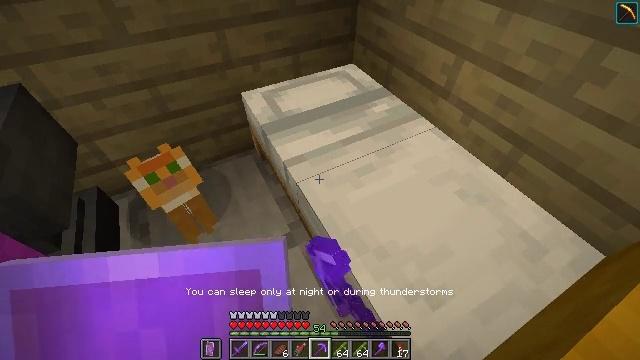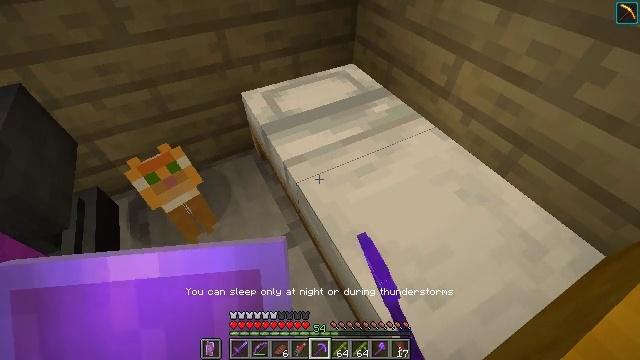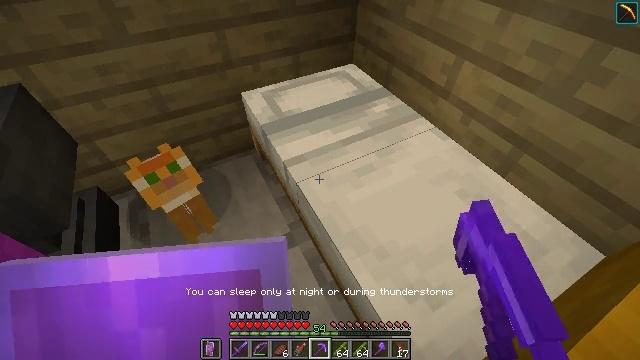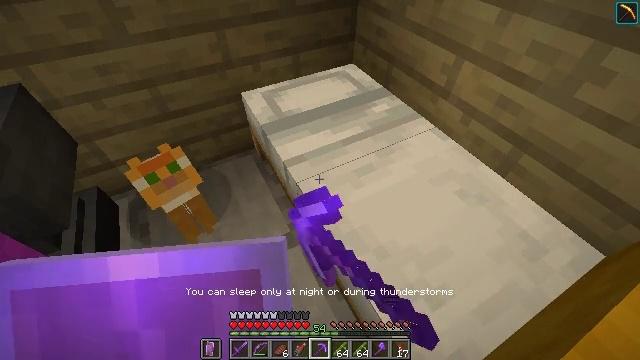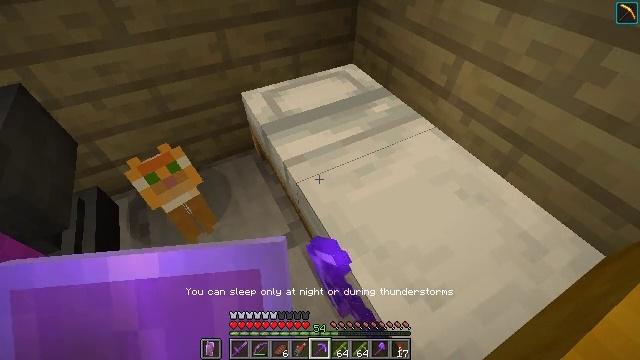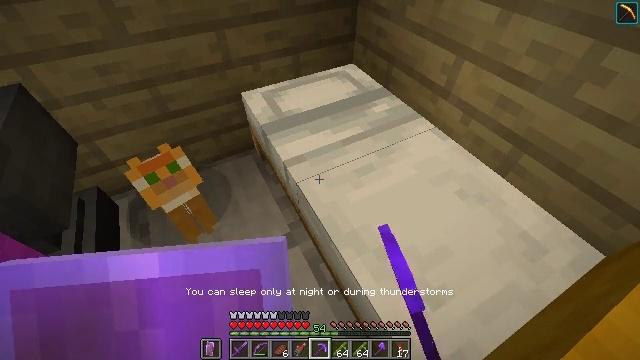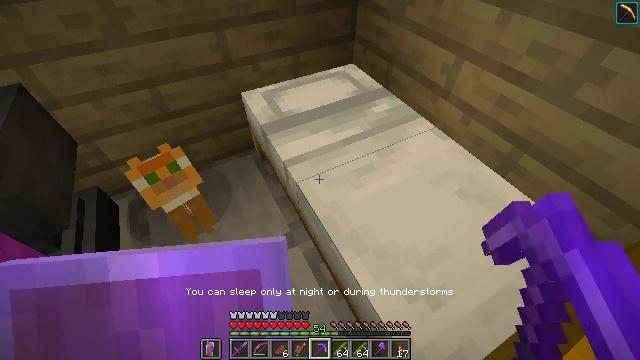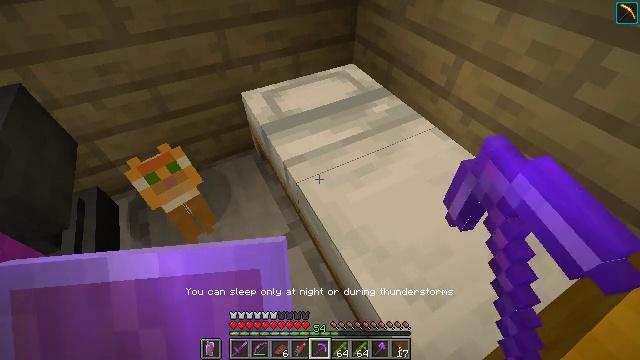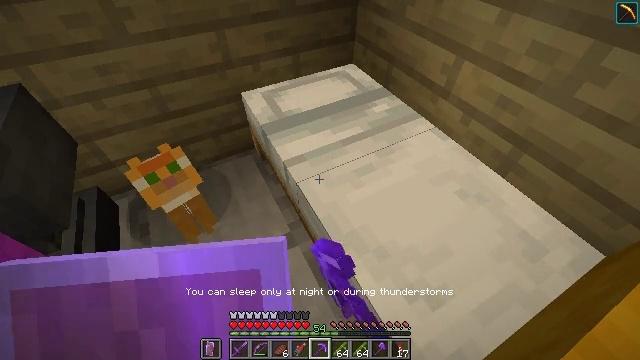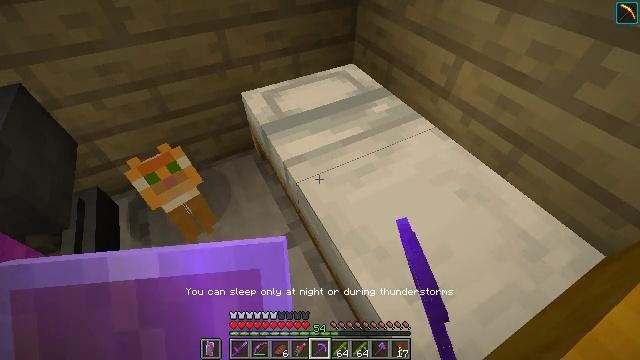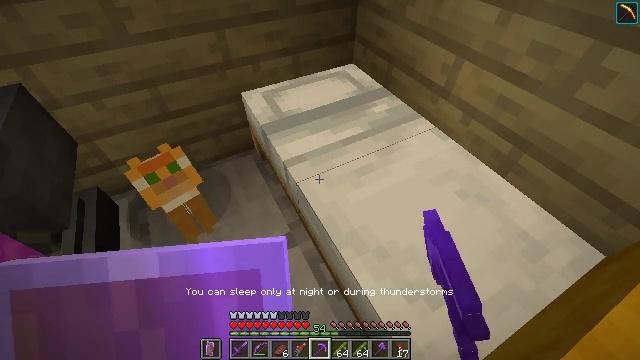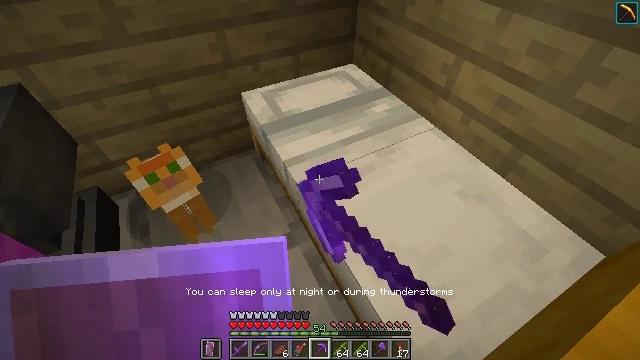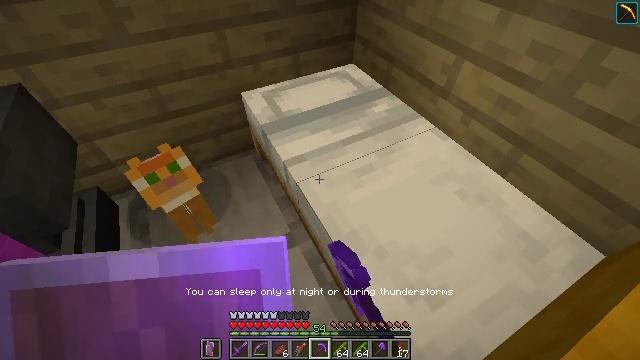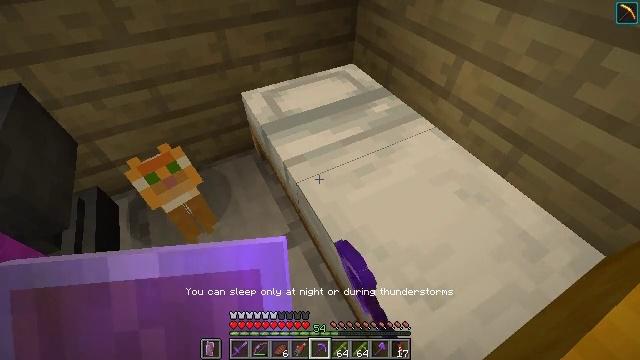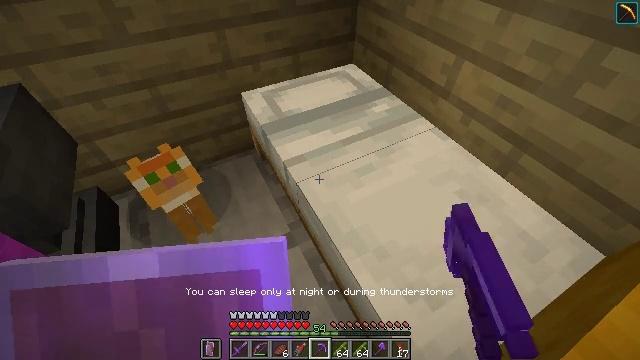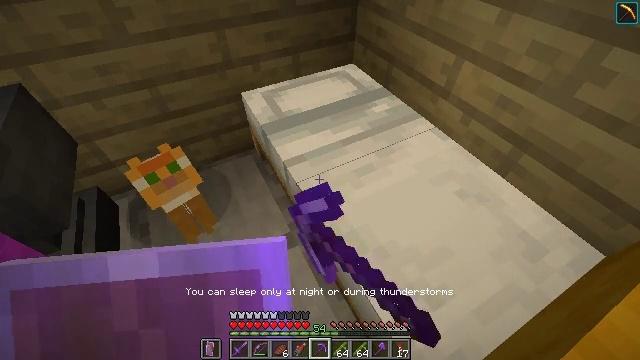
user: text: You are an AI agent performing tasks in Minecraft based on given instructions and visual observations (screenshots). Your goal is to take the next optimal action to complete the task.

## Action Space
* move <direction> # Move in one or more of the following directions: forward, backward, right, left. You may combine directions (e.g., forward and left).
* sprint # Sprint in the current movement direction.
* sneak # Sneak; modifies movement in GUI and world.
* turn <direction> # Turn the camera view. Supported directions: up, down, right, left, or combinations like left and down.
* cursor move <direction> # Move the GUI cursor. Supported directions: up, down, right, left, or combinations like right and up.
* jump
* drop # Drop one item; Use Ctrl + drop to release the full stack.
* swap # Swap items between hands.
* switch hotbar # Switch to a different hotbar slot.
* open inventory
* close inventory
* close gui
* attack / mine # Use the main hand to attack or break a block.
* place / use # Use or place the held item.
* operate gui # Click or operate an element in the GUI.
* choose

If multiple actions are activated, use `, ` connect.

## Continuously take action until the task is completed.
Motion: motion action
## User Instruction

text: Break the spruce log from the tree.
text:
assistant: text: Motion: use / place
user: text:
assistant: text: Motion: use / place
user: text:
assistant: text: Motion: use / place
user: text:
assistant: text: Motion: use / place
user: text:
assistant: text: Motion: use / place
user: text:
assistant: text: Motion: use / place
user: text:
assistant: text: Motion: use / place
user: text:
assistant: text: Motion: use / place
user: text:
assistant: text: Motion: use / place
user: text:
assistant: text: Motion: use / place
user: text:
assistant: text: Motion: use / place
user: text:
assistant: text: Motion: use / place
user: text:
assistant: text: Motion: use / place
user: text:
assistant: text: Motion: use / place
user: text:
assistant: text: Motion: use / place
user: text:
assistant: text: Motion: use / place
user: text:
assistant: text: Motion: use / place
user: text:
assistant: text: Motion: use / place
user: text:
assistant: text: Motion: use / place
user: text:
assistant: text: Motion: use / place
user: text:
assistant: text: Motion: use / place
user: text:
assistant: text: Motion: turn right and up, use / place
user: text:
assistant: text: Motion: turn right and up, use / place
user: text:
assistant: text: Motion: use / place
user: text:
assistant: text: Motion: use / place
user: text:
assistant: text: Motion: use / place
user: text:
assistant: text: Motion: use / place
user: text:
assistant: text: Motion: use / place
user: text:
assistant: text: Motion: use / place
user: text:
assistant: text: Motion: use / place